Question: I'm having trouble running my JUnit test, it fails because it is not able to find the projects resources.
My test starts a server which loads all the needed resources using an URLClassLoader. I have no problem with the resources not being found when running my project otherwise. This problem only occurs when I try to run my JUnit test.
I have tried adding the file paths as arguments in my runtime configuration for the test like this, ex:
'''
-cp .:/path/to/the/config/file
'''
But it makes no difference.
Help please!

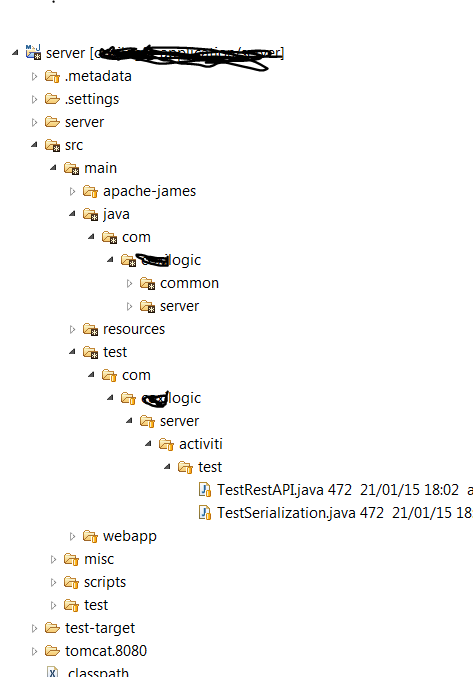
Answer: Default Maven test path is 'src/test/java', so if your tests are not in that directory, you have to define your test path in 'pom.xml' with tag '<testSourceDirectory>', inside '<build>'. You have to include 'maven-surefire-plugin', too.